Question: I got a tabbar application.
There is only 2 tabs in the tabbar. First tab is a 'NavigationController', second is a 'TableViewController'. Second works perfect, but the the first doesn't.
When i start application, i saw black window. And there is not title on the NavigationBar.
'''
self.navigationBar.topItem.title = @"Routes";
'''

What's the problem? Thnx.
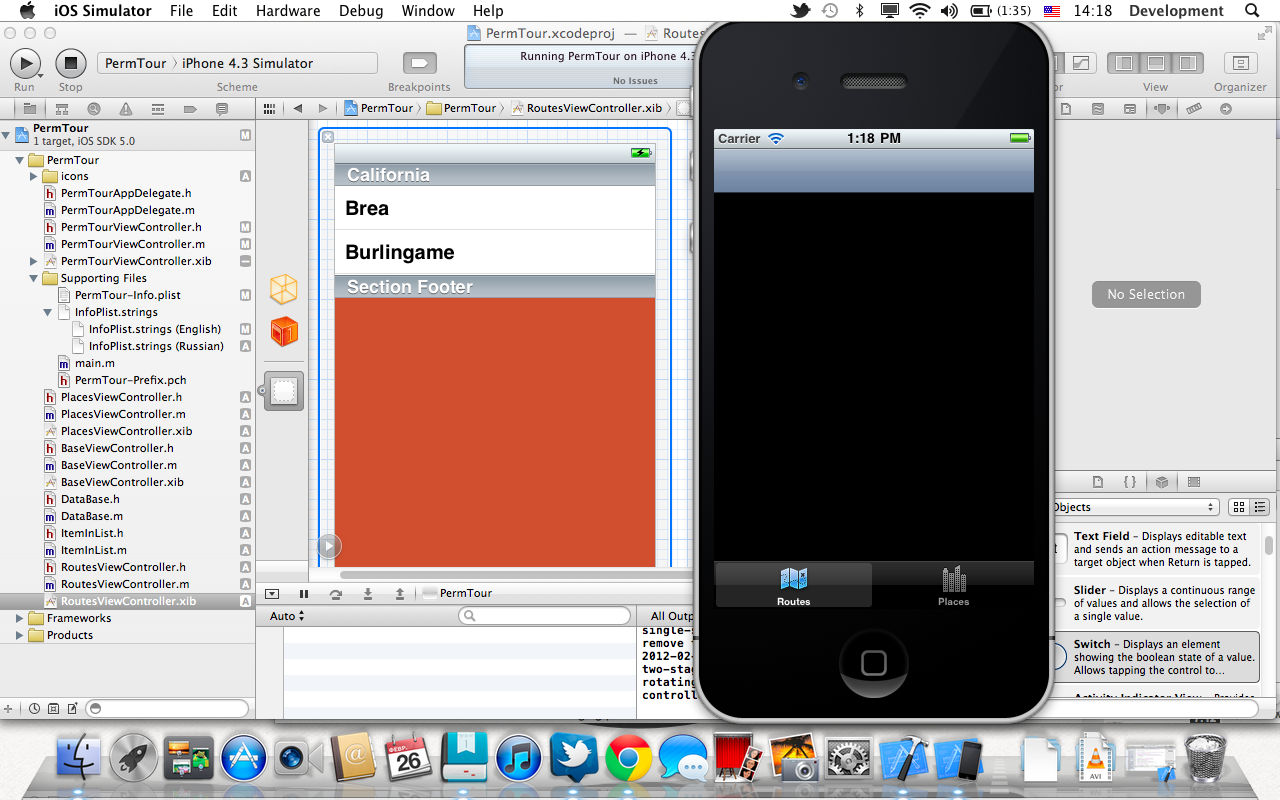
Answer: Well, you haven't pushed a view controller to your navigation controller yet. A navigation controller is just a container for another 'UIViewController'.
Do something like this:
'''
- (void)viewDidLoad {
[super viewDidLoad]
// Initialize an UIViewController here ...
[self pushViewController:myRootViewController animated:NO];
}
'''